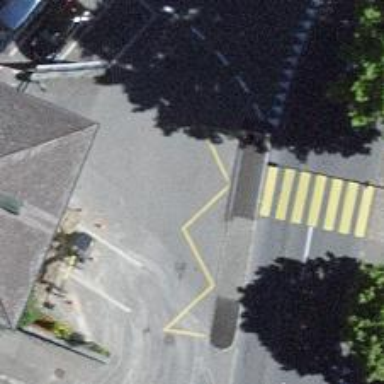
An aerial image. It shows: Bus stop with platform for public transport.